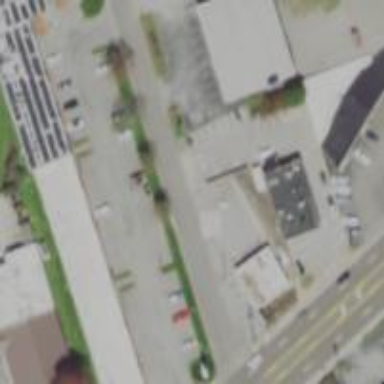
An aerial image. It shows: Retail building.